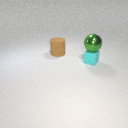
large brown rubber cylinder to the left of small cyan rubber cube